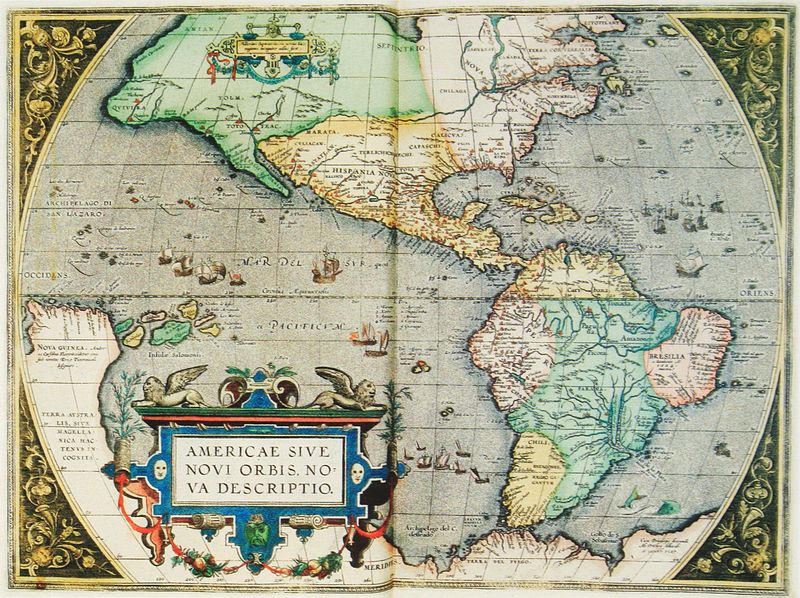
Titel: AMERICAE SIVE NOVI ORBIS NOVA DESCRIPTIO
Künstler: Abraham Ortelius
Standort: Göttingen
Institution: Niedersächsische Staats- und Universitätsbibliothek
Schlagwörter: blau, flügel, meer, wasser, gelb, grün, ocker, bunt, grau, schwarz, weiss, rot, tiere, beige, muster, ornament, rahmen, erde, insel, land, girlande, kreis, oval, rund, ranken, farbig, küste, schiff, schiffe, schrift, segel, ansicht, russland, afrika, farbe, grafik, graphik, weis, amerika, tafel, kartusche, inschrift, ornamente, ozean, maske, buch, asien, stich, text, beschriftung, worte, karte, löwen, balu, löwe, landkarte, städte, globus, grüngelb, welt, illustriert, golf, legende, flüsse, inseln, europa, historisch, weltkugel, latein, lateinisch, länder, grenzen, wörter, meere, falz, america, atlas, küsten, kolumbus, geografie, weltkarte, weltbild, ornamen, pazifik, kontinente, südamerika, maken, nordamerika, breitengrade, entdeckung, deuschland, neue welt, amerika karte, gepgraphie, geschichtskart, hitorische karte, neue ausgabe, längengrade, ozeane, weltmeere, amerik, americae, sive, descriptio, antlantik, maerika, golf von mexiko, euro, orbis